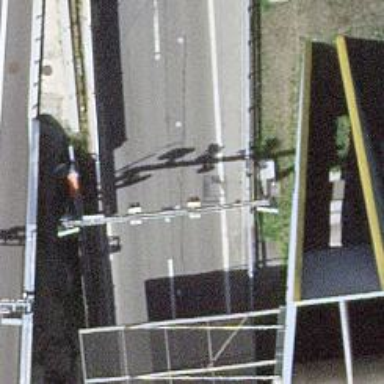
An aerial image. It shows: Gantry structure.